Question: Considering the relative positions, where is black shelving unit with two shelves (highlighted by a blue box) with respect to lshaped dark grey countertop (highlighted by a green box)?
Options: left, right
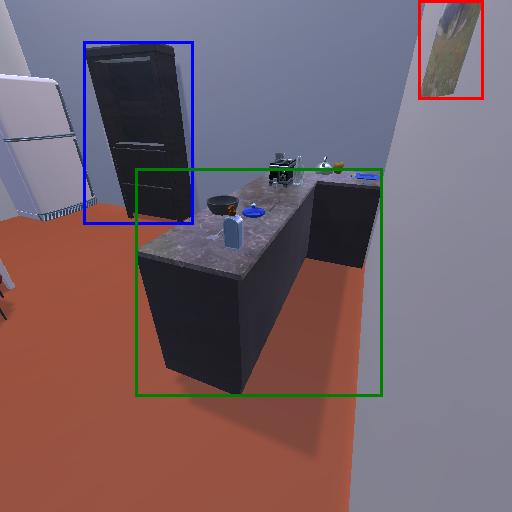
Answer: left